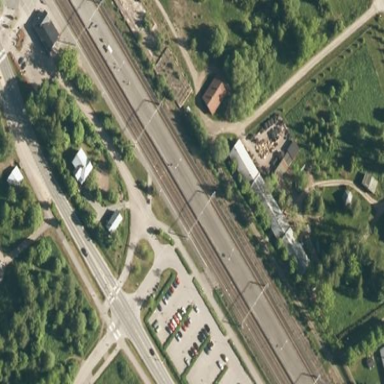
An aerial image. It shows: Asphalt platform for public transport and railway.